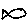
Label: fish